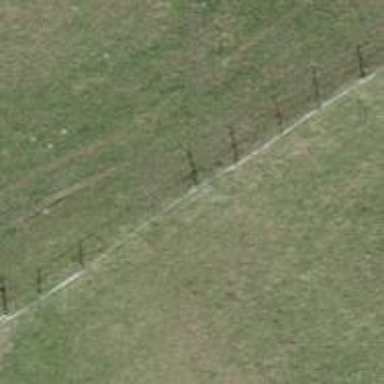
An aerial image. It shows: Fence.